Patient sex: M
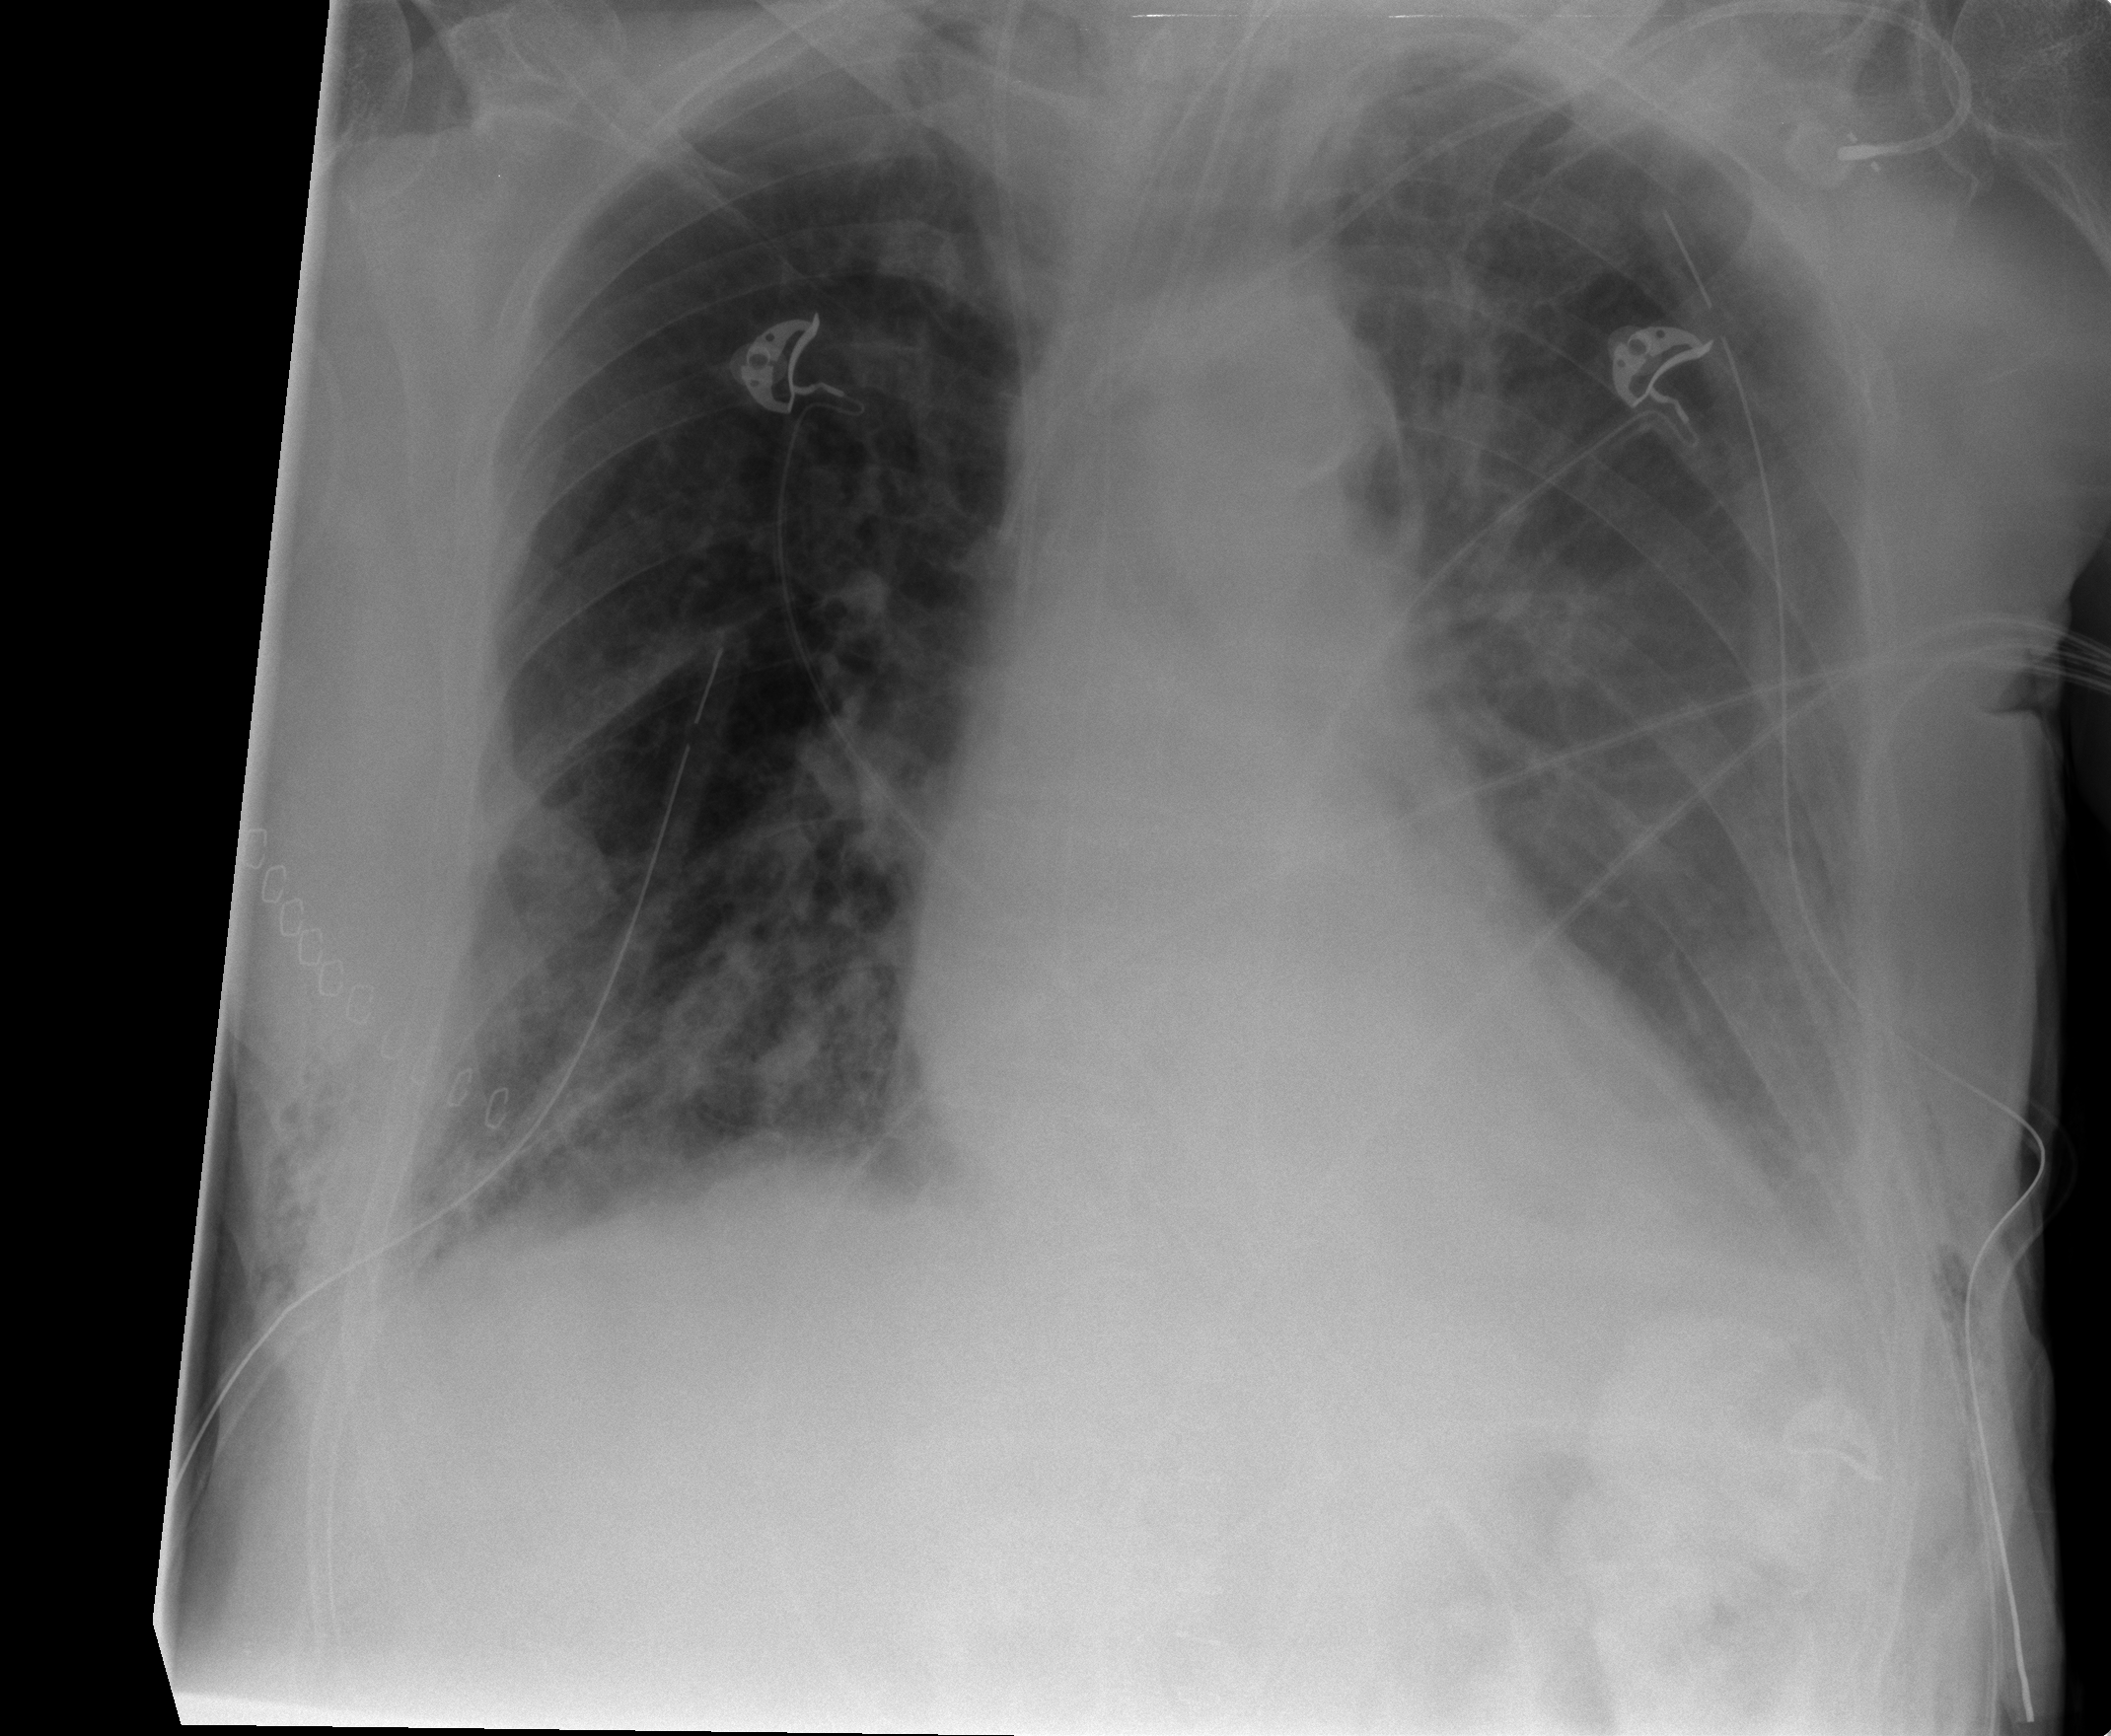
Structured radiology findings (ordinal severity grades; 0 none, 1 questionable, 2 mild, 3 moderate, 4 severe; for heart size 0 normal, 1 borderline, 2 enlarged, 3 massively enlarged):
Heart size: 0
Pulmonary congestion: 0
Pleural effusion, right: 0
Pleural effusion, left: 2
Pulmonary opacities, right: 0
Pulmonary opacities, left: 2
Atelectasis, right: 2
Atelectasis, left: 0